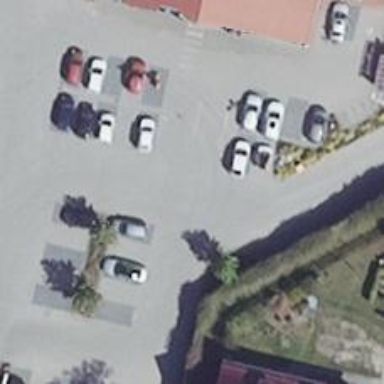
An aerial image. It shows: Road serving as parking aisle.